Question: I'm animating objects falling onto a board from above, and I want to animate the board 'falling back' as the objects fall upon it. Objects can fall at any point on the board, and when the board 'falls back' I am scaling the board to a smaller scale.
When using CGAffineTransformScale objects scale based on their anchor point, the centre of the object; I want to scale the board and then line up the transformed board with the object that has fallen on it, so that the object that has fallen appears to stay in the same place relative to the board (or, more correctly, the board stays in the same place relative to the position of the board).
I spent hours, and hours changing the anchor point to the position that the object fell, but this revealed a fundamental misunderstanding on my part of how layer.anchorPoint actually works.
I imagine the solution is deriving a vector from the centre of the board to the given falling object and then somehow adjusting position of the board in the transformation so it's the same place. This is where I need help!
As you'd expect in these situations, an animated gif is required.

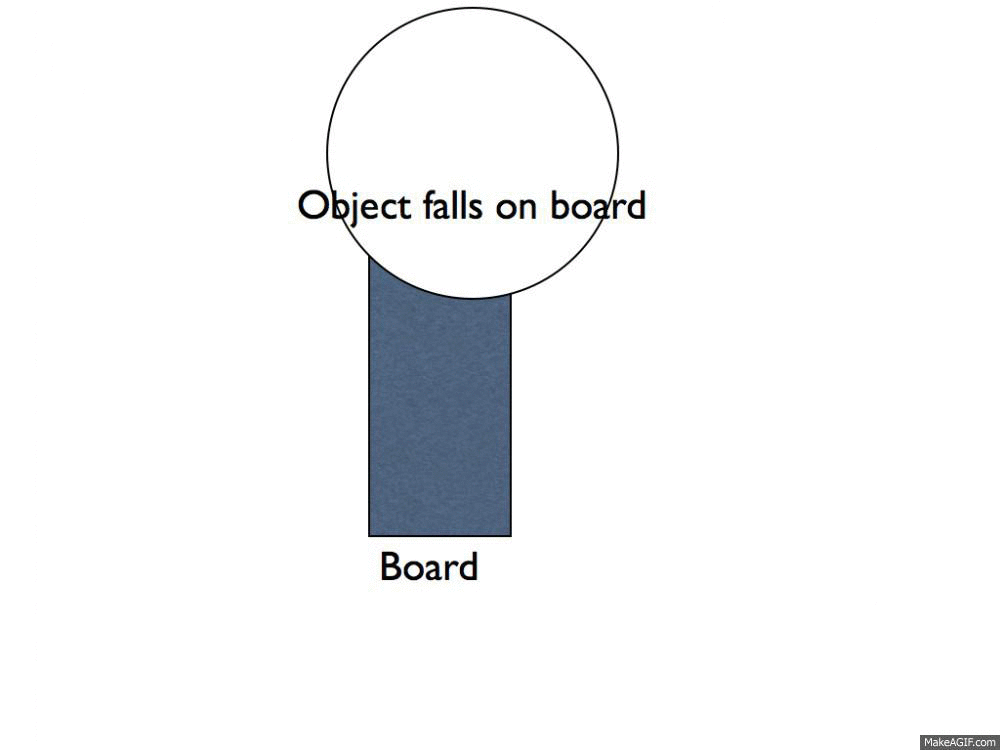
Answer: <URL> the correct property to use for this, with the one minor annoyance that it works in the unit coordinate space, that is, , not in pixels:
> You specify the value for this property using the unit coordinate space. The default value of this property is (0.5, 0.5), which represents the center of the layer's bounds rectangle. All geometric manipulations to the view occur about the specified point. For example, applying a rotation transform to a layer with the default anchor point causes the layer to rotate around its center. Changing the anchor point to a different location would cause the layer to rotate around that new point.
Because of this, setting an anchor point in pixels would obviously result in some very strange behaviour. You would need to calculate your new anchor point in the unit coordinate space for it to work properly, so, instead of doing something like this:
'''
board.layer.anchorPoint = CGPointMake(ball.x, ball.y);
'''
you would do this:
'''
board.layer.anchorPoint = CGPointMake(ball.x / board.layer.bounds.size.width,
ball.y / board.layer.bounds.size.height);
'''
When you change the 'anchorPoint' property, , because the 'anchorPoint', which is set relative to the layer in the unit coordinate space, is anchored to the layer's 'position' property, which is set in the superview's coordinate space. In this way, when you change the value of the 'anchorPoint' property, the view will move such that the point at the new anchor point is at the same place as the old one. You will need to compensate for this, as described in <URL>.